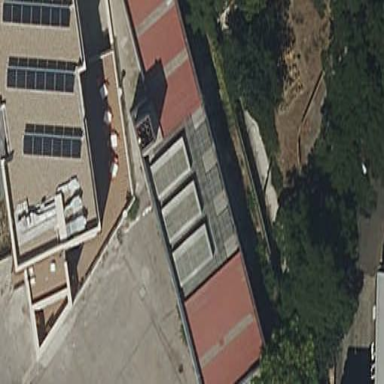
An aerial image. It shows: Hospital building.